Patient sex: F
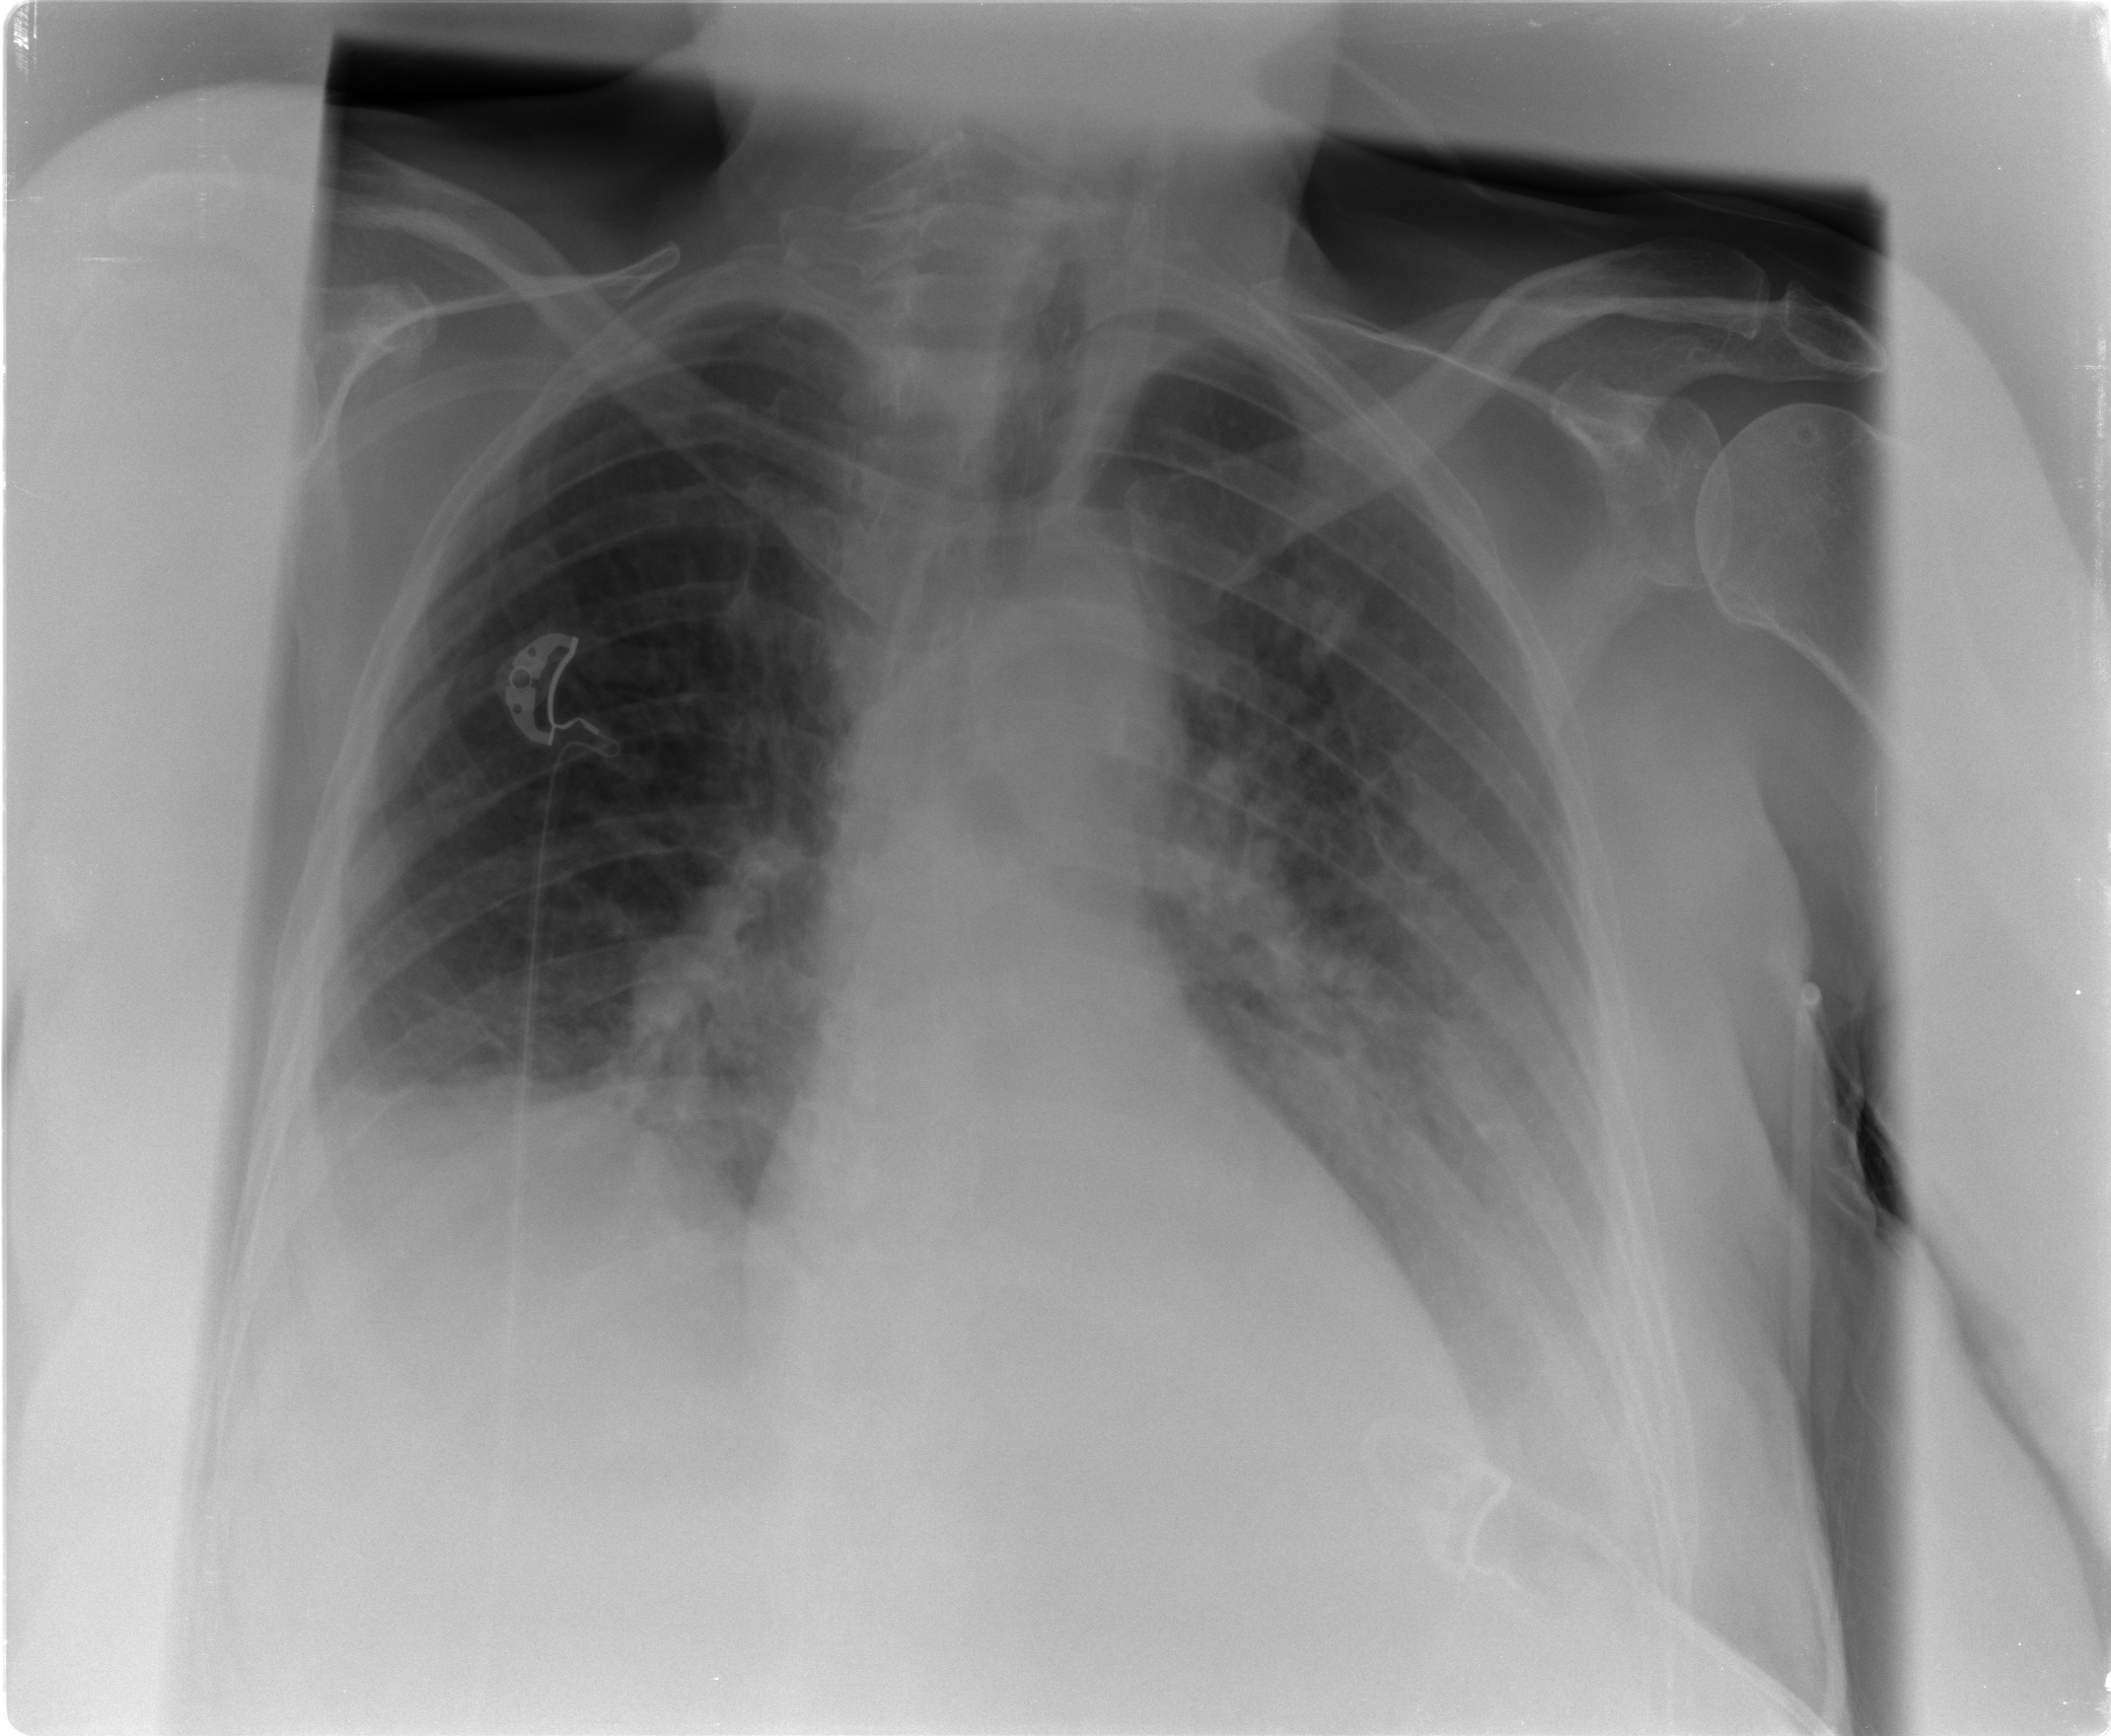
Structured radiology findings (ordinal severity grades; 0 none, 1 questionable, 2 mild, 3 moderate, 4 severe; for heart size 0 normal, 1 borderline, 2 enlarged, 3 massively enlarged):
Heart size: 0
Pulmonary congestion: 0
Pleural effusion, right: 2
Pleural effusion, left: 3
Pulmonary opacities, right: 0
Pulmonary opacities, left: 1
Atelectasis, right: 0
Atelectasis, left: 0